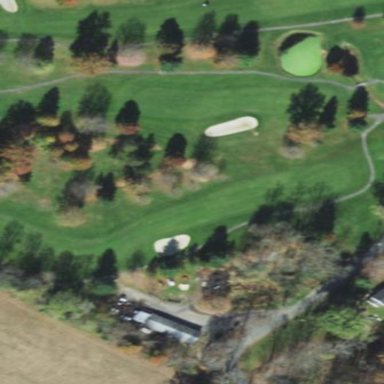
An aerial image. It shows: Golf fairway in the image.